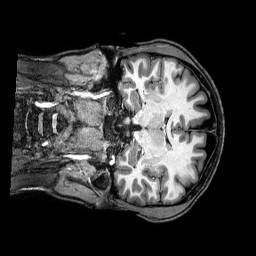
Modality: T1w
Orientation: coronal
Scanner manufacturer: philips
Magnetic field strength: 3 T
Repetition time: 2.5 s
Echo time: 0.0057 s